Question: I like to have a debug configuration, that allows me to test the current file.
In every project it is the same, so I like to put variables in these fields:

So when I am within a test I like to click "Debug" and it runs 'phpunit /my/current/test.php' using the given phpunit config.
How to do that?
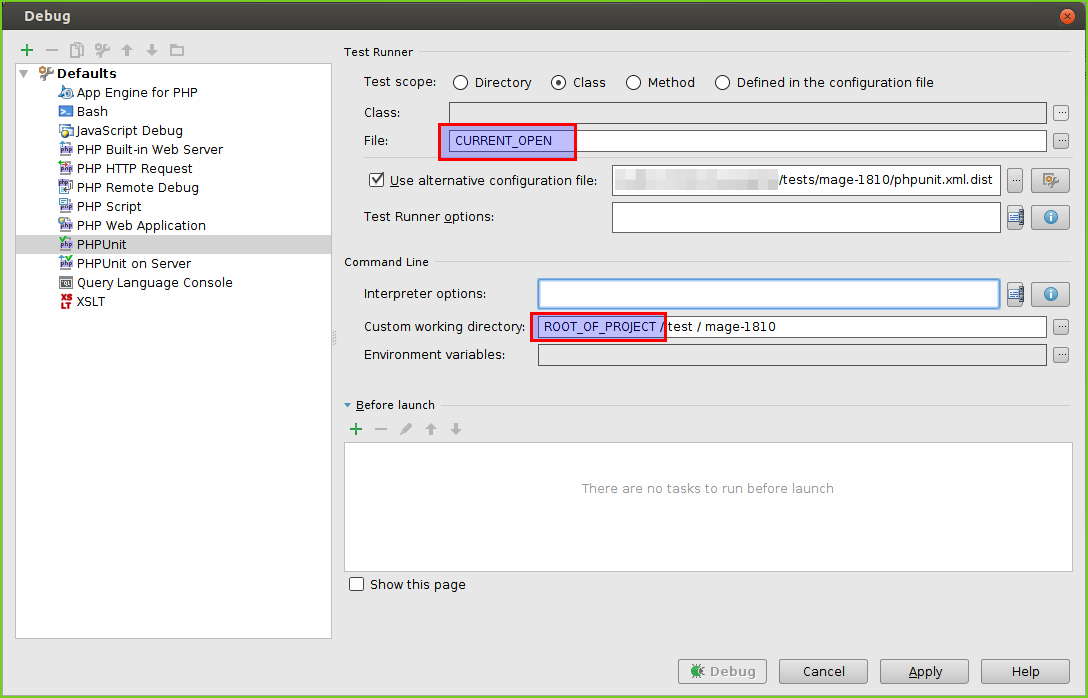
Answer: - - -
Run a test using CTRL+SHIFT+F10 (in Ubuntu Gnome).
It will use the default setup on the current focues file.